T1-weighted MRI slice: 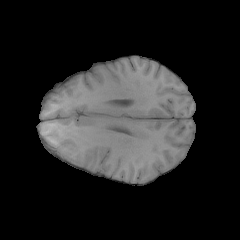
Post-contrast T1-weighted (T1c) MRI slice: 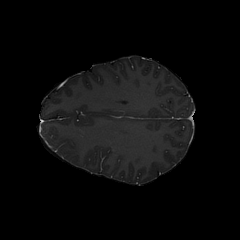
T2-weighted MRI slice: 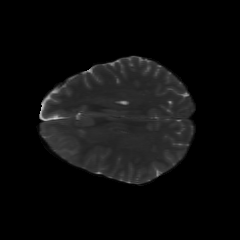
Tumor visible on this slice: yes